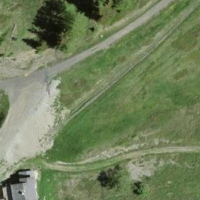
EUNIS habitat code: 26
Species observed at this site:
Stellaria graminea
Picea abies